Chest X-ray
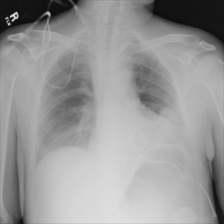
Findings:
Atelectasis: negative
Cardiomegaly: negative
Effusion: negative
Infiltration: negative
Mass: positive
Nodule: negative
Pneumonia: negative
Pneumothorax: negative
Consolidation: positive
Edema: negative
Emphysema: negative
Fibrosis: negative
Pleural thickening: negative
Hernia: negative